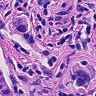
Metastatic tissue present: yes